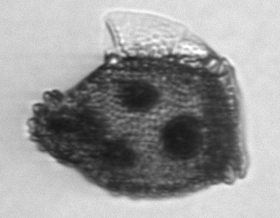
Label: Dinophysis_norvegica